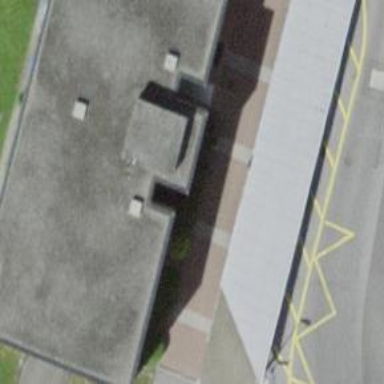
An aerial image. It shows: View of roof of building.